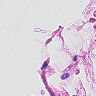
Metastatic tissue present: no